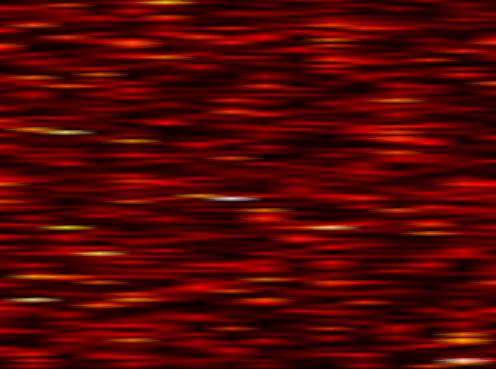
Label: UFMC